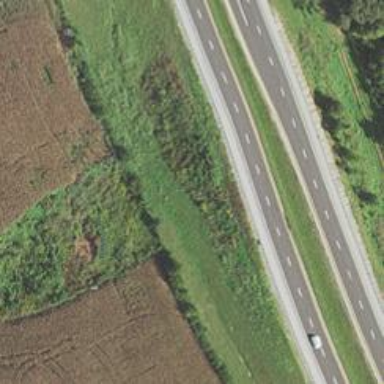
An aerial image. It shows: Trunk highway with expressway features.